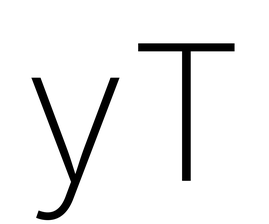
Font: Inter_ExtraLight